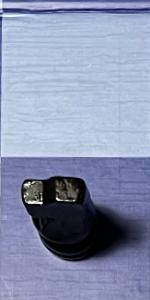
Label: Knight_Black